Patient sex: M
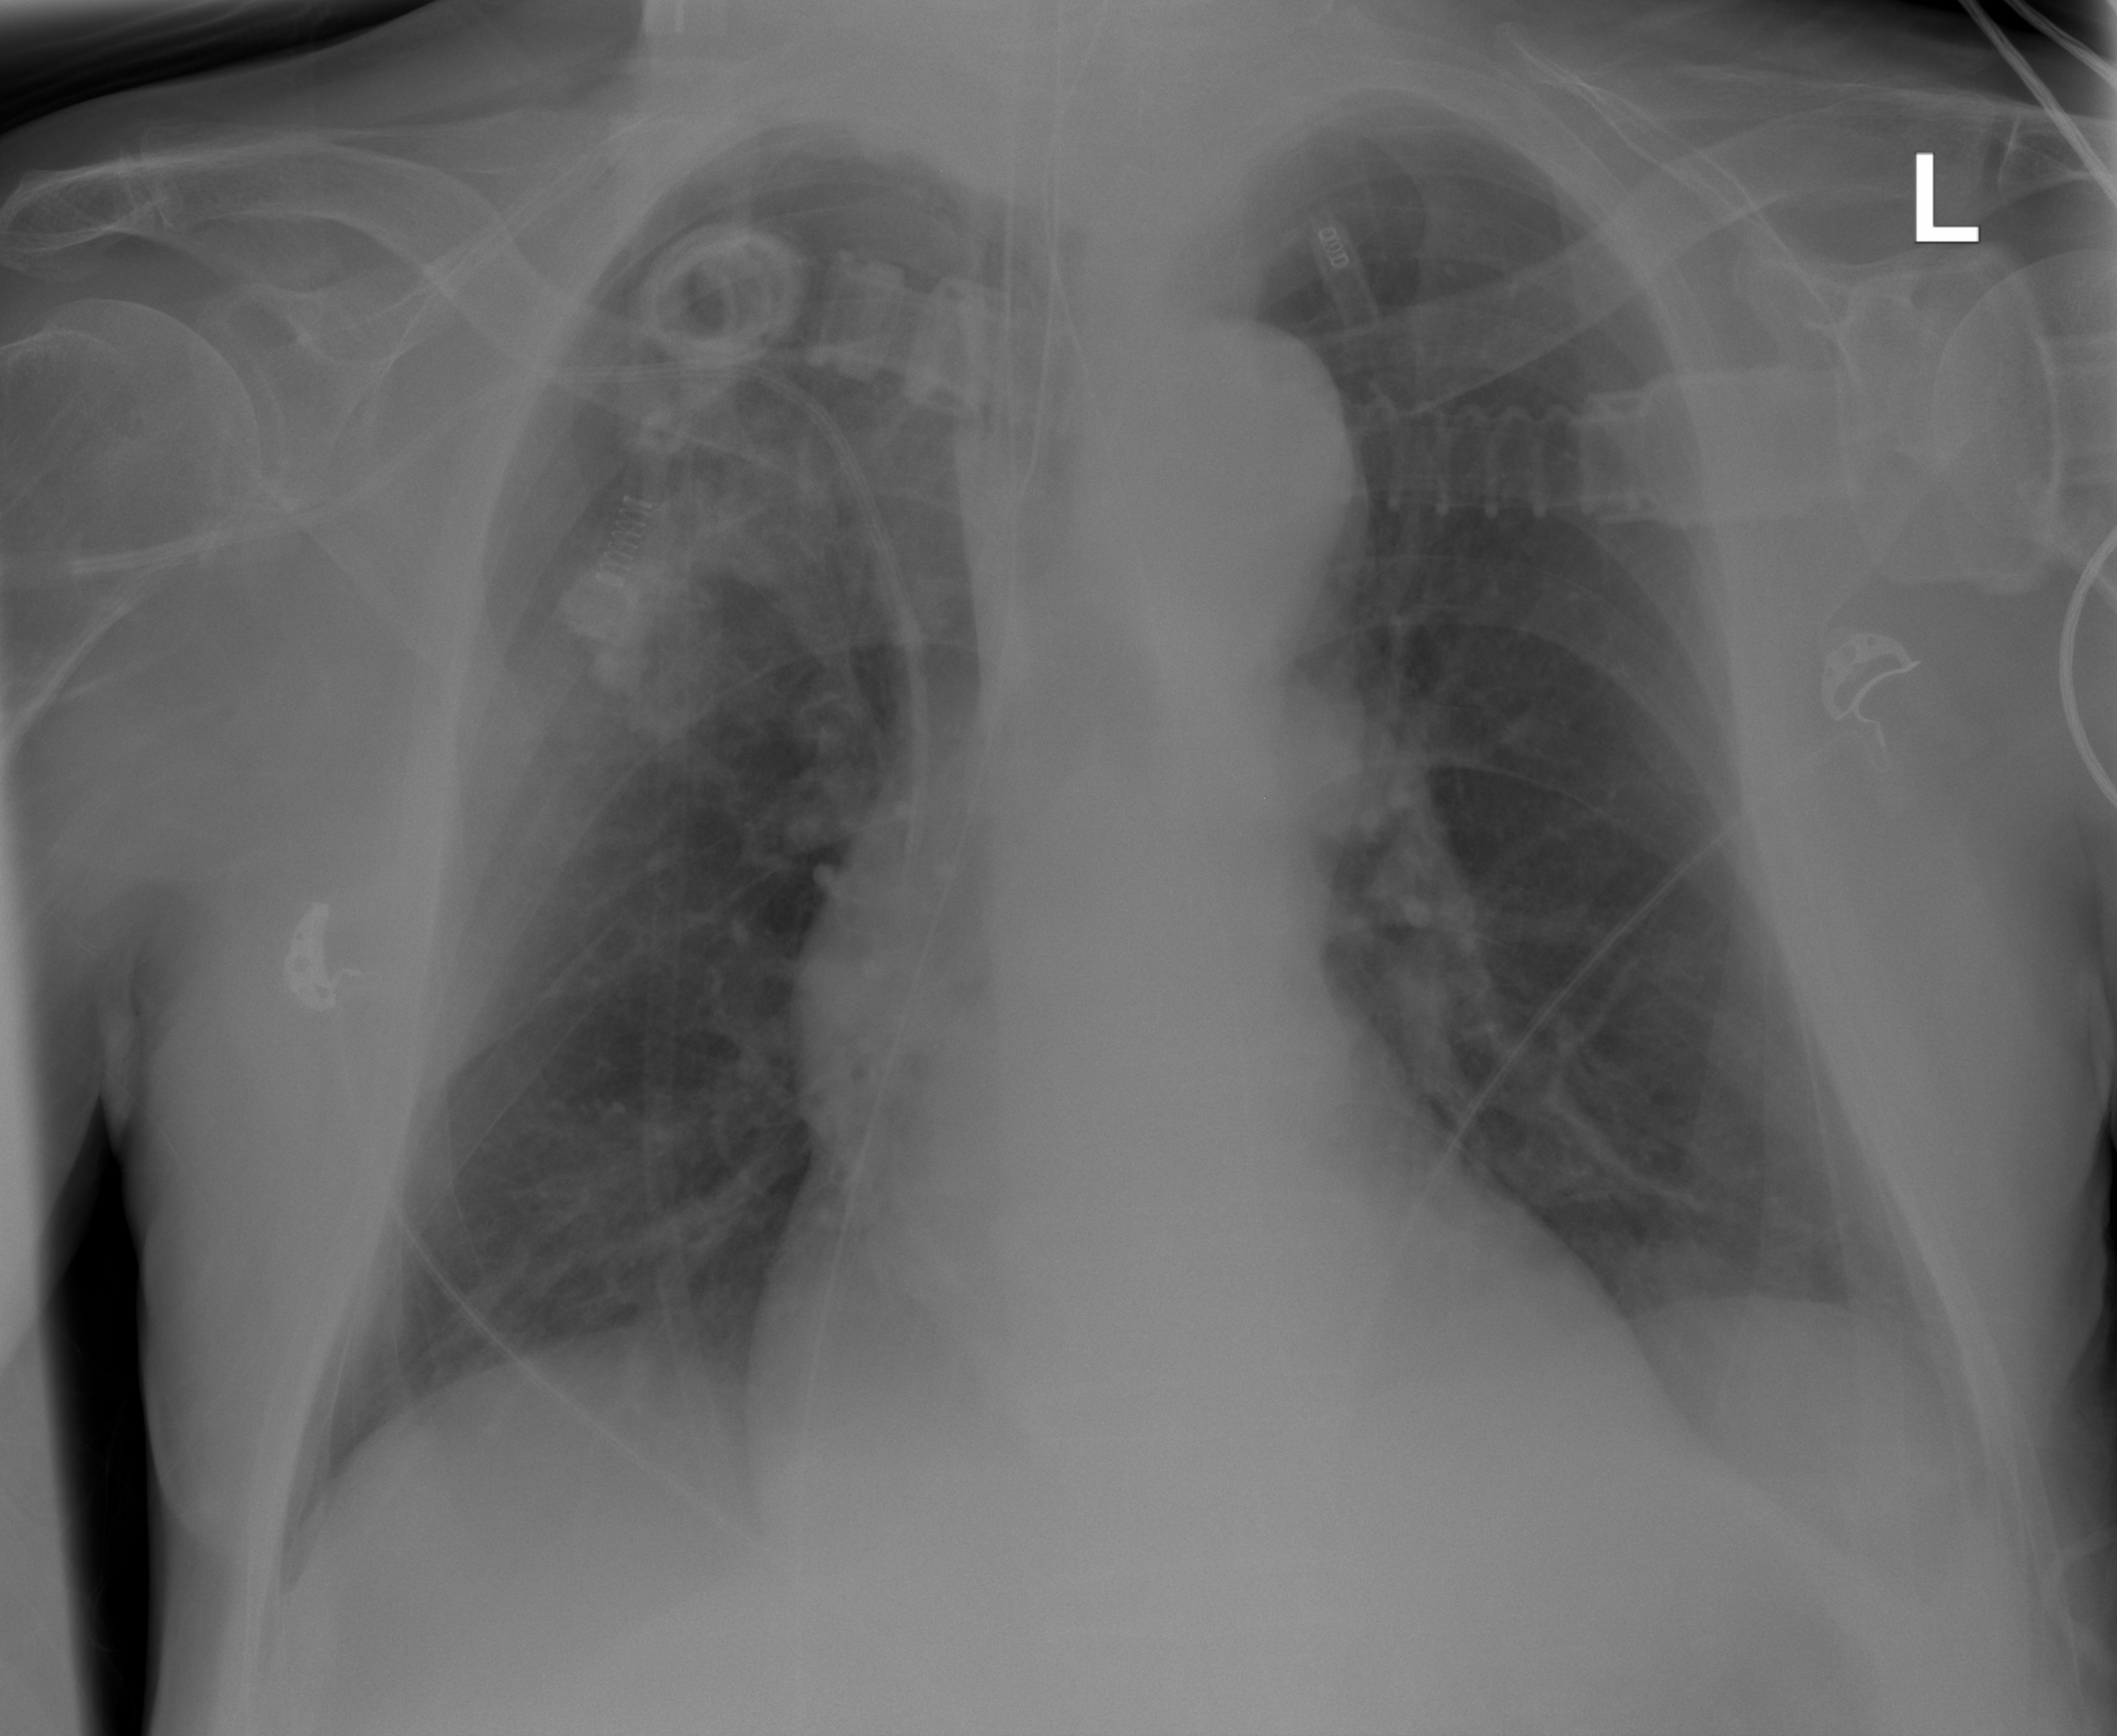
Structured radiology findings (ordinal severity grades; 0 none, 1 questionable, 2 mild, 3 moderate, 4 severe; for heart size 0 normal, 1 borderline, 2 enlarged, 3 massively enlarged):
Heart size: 0
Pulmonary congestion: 0
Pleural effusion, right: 0
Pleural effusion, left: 0
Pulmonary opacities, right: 3
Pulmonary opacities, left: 0
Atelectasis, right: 0
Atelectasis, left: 0